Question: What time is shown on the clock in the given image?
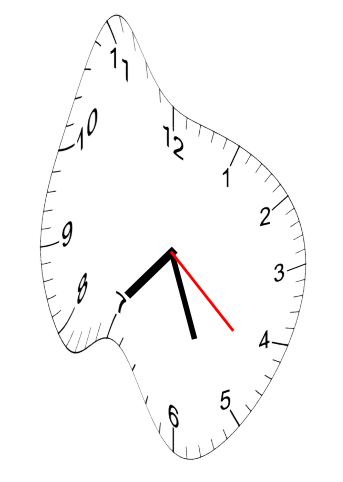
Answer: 07:26:22